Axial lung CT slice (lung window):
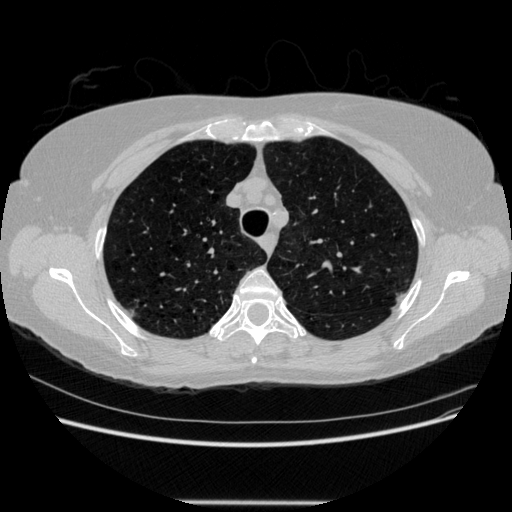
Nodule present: no